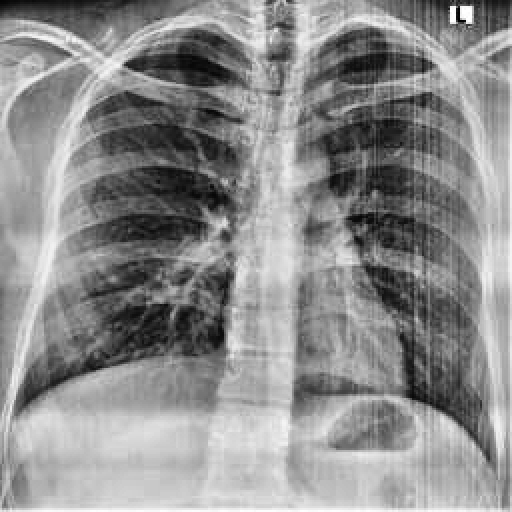
Finding: NORMAL